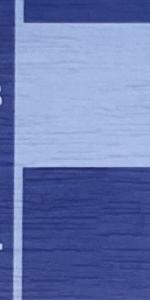
Label: Empty